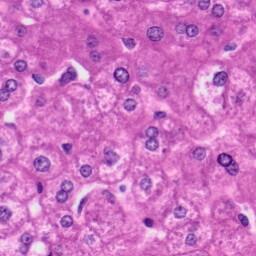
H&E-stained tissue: Liver